高一 · 立体几何学
观察如图 1-1-8 的四个几何体, 其中判断不正确的是( )

(1)

(3)

(2)

(4)

图 1-1-8
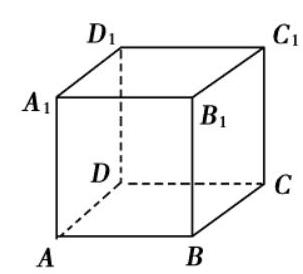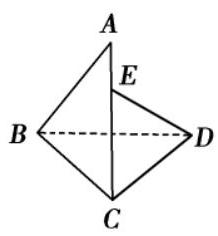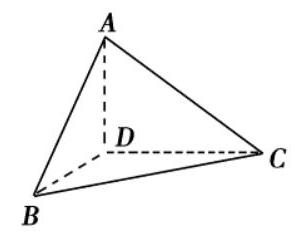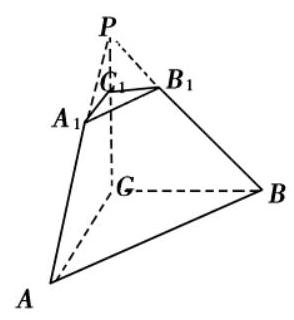
A. (1)是棱柱
B. (2)不是棱雉
C. (3)不是棱雉
D. (4)是棱台
答案: B
解析: 结合棱柱、棱锥、棱台的定义可知(1)是棱柱, (2) 是棱锥, (4)是棱台, (3)不是棱锥, 故 B 错误.